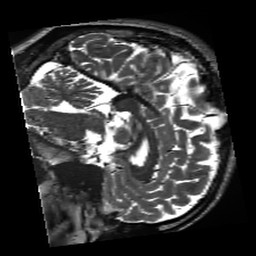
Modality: inplaneT2
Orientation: sagittal
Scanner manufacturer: siemens
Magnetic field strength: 3 T
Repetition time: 11 s
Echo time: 0.059 s